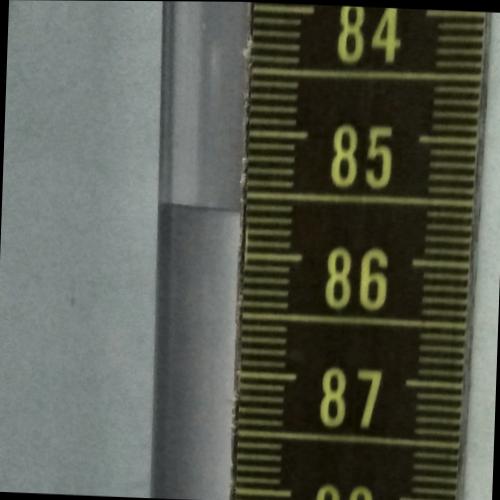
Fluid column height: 85.6 cm